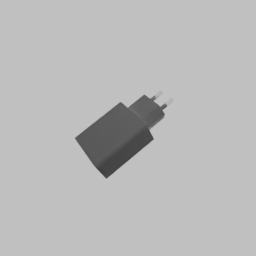
Label: electronics